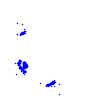
Particle: electron